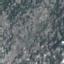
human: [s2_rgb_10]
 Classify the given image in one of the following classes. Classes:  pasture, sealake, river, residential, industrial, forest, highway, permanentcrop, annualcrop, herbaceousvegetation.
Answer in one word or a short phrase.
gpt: HerbaceousVegetation